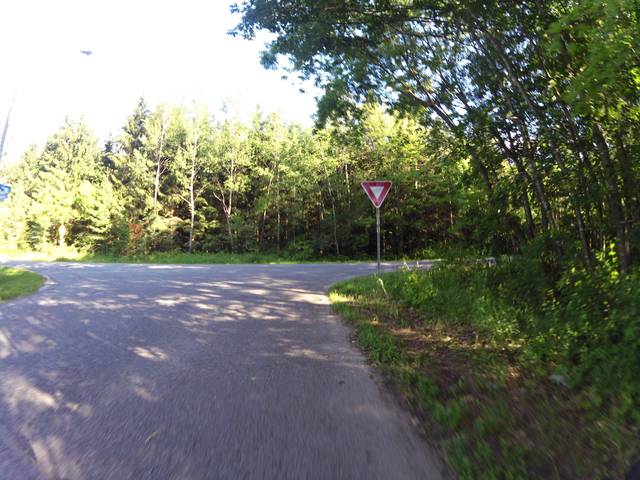
Region: Canada
Coordinates: 45.32, -75.741